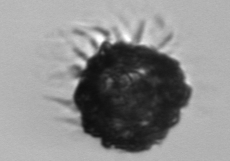
Label: Stenosemella_pacifica